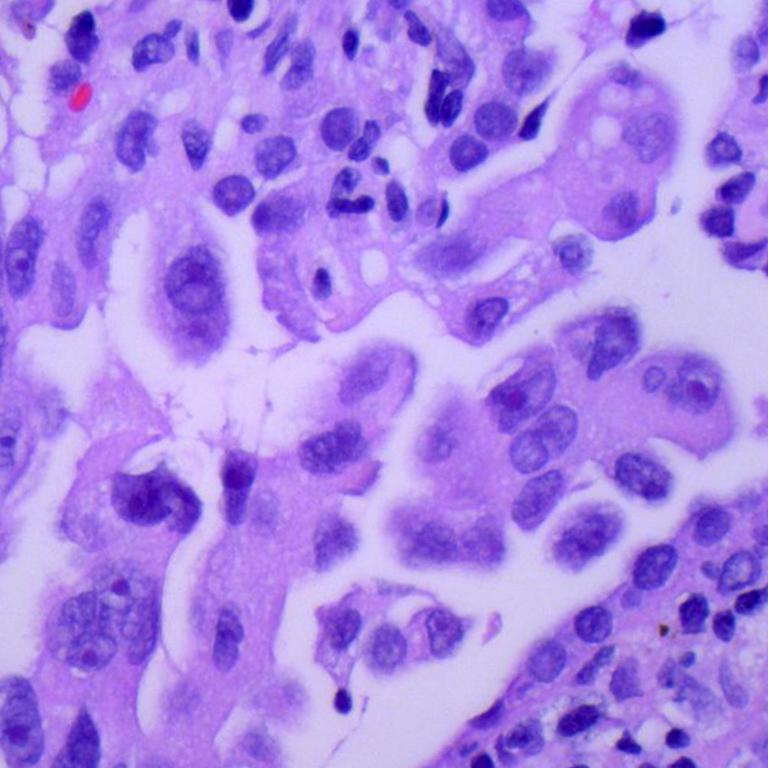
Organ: lung
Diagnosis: adenocarcinomas